Field crop: maize
Growth stage: 1
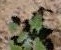
Species: chenopodium